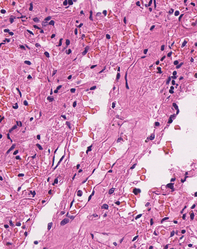
Tumor epithelial tissue: no
Tumor-associated stroma tissue: no
Normal tissue: yes